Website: bh-photo
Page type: receipt
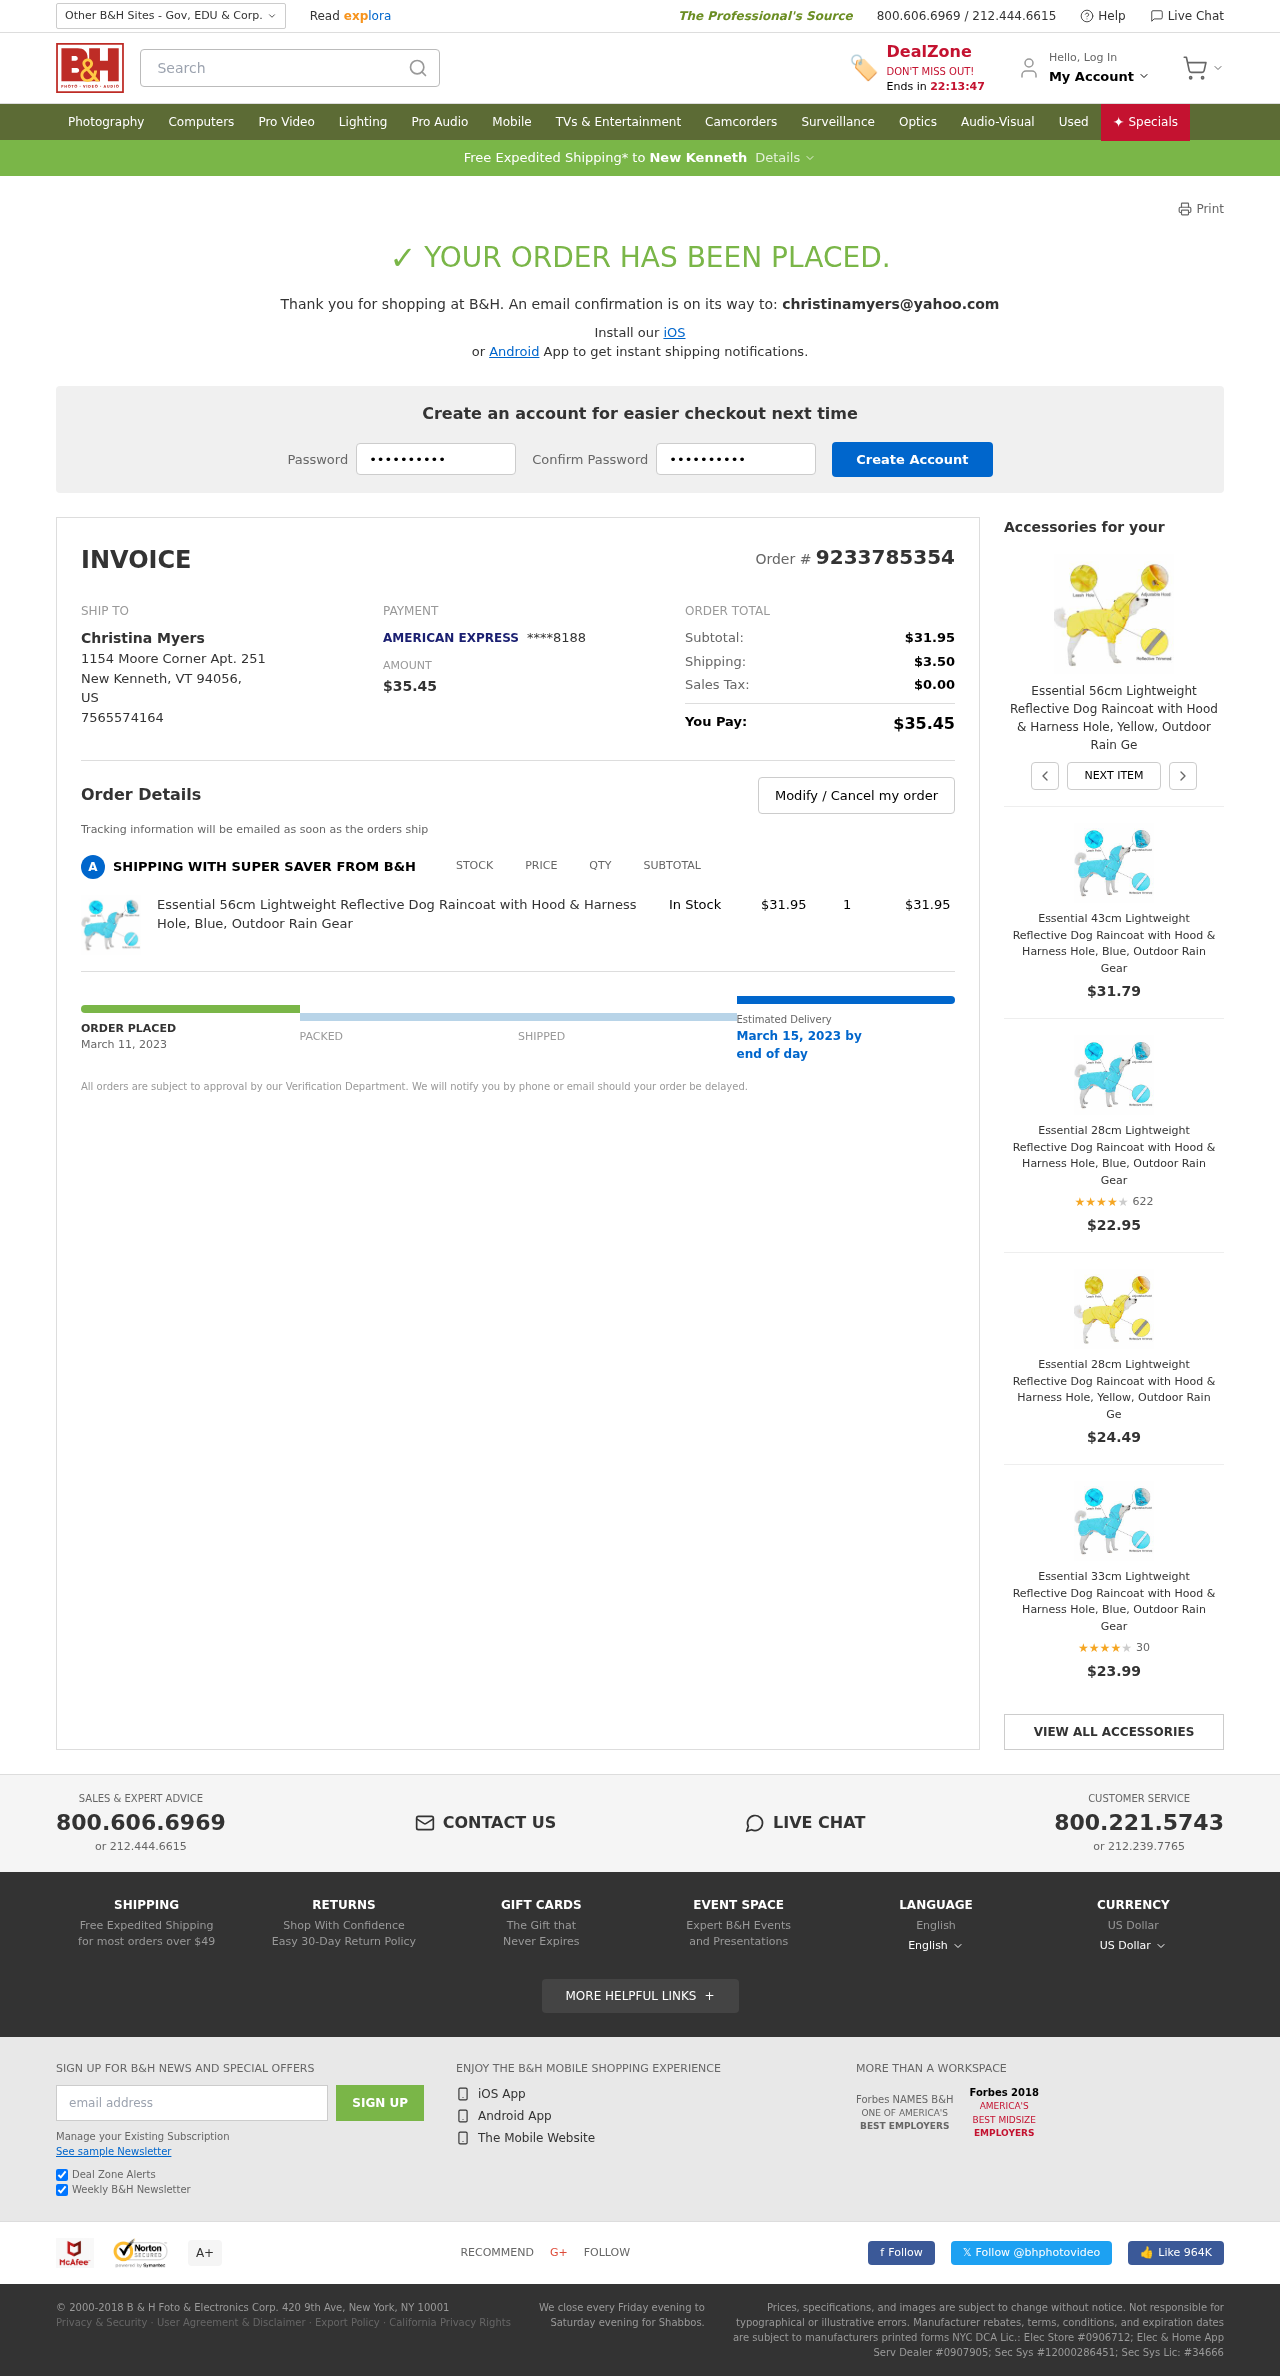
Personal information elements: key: PII_CARD_LAST4
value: ****8188
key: PII_CARD_TYPE
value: AMERICAN EXPRESS
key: PII_CITY
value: New Kenneth
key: PII_COUNTRY_CODE
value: US
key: PII_EMAIL
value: christinamyers@yahoo.com
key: PII_FULLNAME
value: Christina Myers
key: PII_PHONE
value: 7565574164
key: PII_POSTCODE
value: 94056
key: PII_STATE_ABBR
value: VT
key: PII_STREET
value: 1154 Moore Corner Apt. 251
Product elements: key: PRODUCT1_NAME
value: Essential 56cm Lightweight Reflective Dog Raincoat with Hood & Harness Hole, Blue, Outdoor Rain Gear
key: PRODUCT1_PRICE
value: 31.95
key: PRODUCT1_QUANTITY
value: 1
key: PRODUCT2_NAME
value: Essential 56cm Lightweight Reflective Dog Raincoat with Hood & Harness Hole, Yellow, Outdoor Rain Ge
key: PRODUCT3_NAME
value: Essential 43cm Lightweight Reflective Dog Raincoat with Hood & Harness Hole, Blue, Outdoor Rain Gear
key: PRODUCT3_PRICE
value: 31.79
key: PRODUCT4_NAME
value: Essential 28cm Lightweight Reflective Dog Raincoat with Hood & Harness Hole, Blue, Outdoor Rain Gear
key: PRODUCT4_NUM_RATINGS
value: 622
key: PRODUCT4_PRICE
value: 22.95
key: PRODUCT4_RATING
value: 4.4
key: PRODUCT5_NAME
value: Essential 28cm Lightweight Reflective Dog Raincoat with Hood & Harness Hole, Yellow, Outdoor Rain Ge
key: PRODUCT5_PRICE
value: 24.49
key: PRODUCT6_NAME
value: Essential 33cm Lightweight Reflective Dog Raincoat with Hood & Harness Hole, Blue, Outdoor Rain Gear
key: PRODUCT6_NUM_RATINGS
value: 30
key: PRODUCT6_PRICE
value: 23.99
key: PRODUCT6_RATING
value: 4.1
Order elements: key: ORDER_ID
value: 9233785354
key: ORDER_TOTAL
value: $35.45
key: ORDER_SUBTOTAL
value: $31.95
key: ORDER_SHIPPING_COST
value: $3.50
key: ORDER_TAX
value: $0.00
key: ORDER_DATE
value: March 11, 2023
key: ORDER_DELIVERY_DATE
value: March 15, 2023 by
Search elements: key: HEADER_SEARCH
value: Search